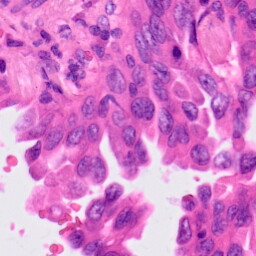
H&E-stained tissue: Lung